Question: I just started to work with databases and want to realize the reasons for the concept of adventure-work-db tables design. why do we consider BusinessEntity as a table and we didn't put it in person table? isn't it kind of over-Normalized Table?

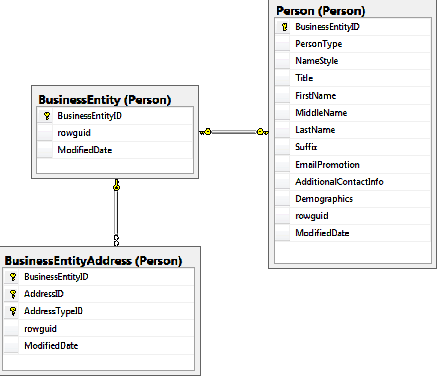
Answer: A table should generally represent one thing/object/concept. If you were to include the content of BusinessEntity within Person, then the model is saying that a Person a BusinessEntity and vice versa which I guess is not really true. Although I accept that BusinessEntity does not currently have anything it in other than a reference to a Person.
However the model as it stands is easily extendable. You may wish to add new columns in the future to BusinessEntity (e.g. Company Number, tax registration code). Such attritubes do not belong to a person so would not really belong in the Person table. Hence if your application has a concept of a Business Entity then it is good practice to model it as in your diagram.